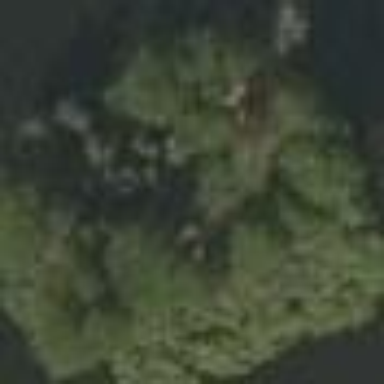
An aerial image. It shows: Islet.